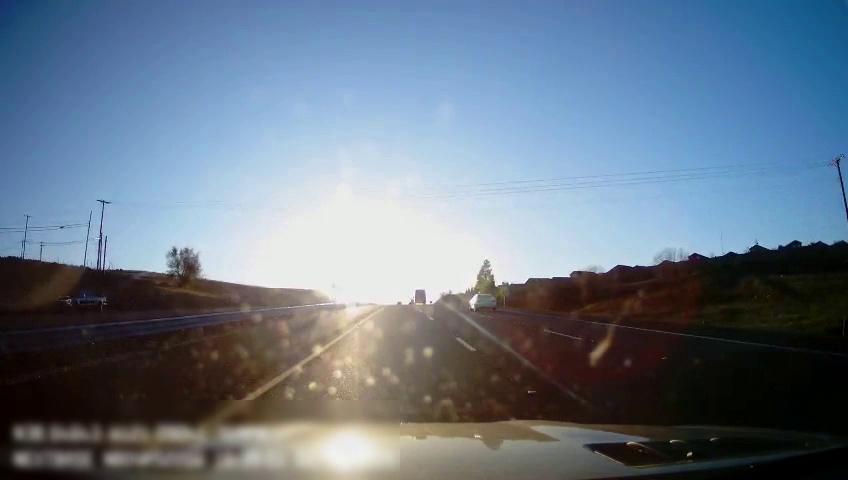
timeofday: Day
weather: Sunny
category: Drivable Space
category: Drivable Space
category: Vehicles | Car
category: Vehicles | Truck
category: Vehicles | Truck
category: Lanes | Current Lane
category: Lanes | Current Lane
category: Lanes | Alternate Lane
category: Lanes | Alternate Lane
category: Traffic | Signs